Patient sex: M
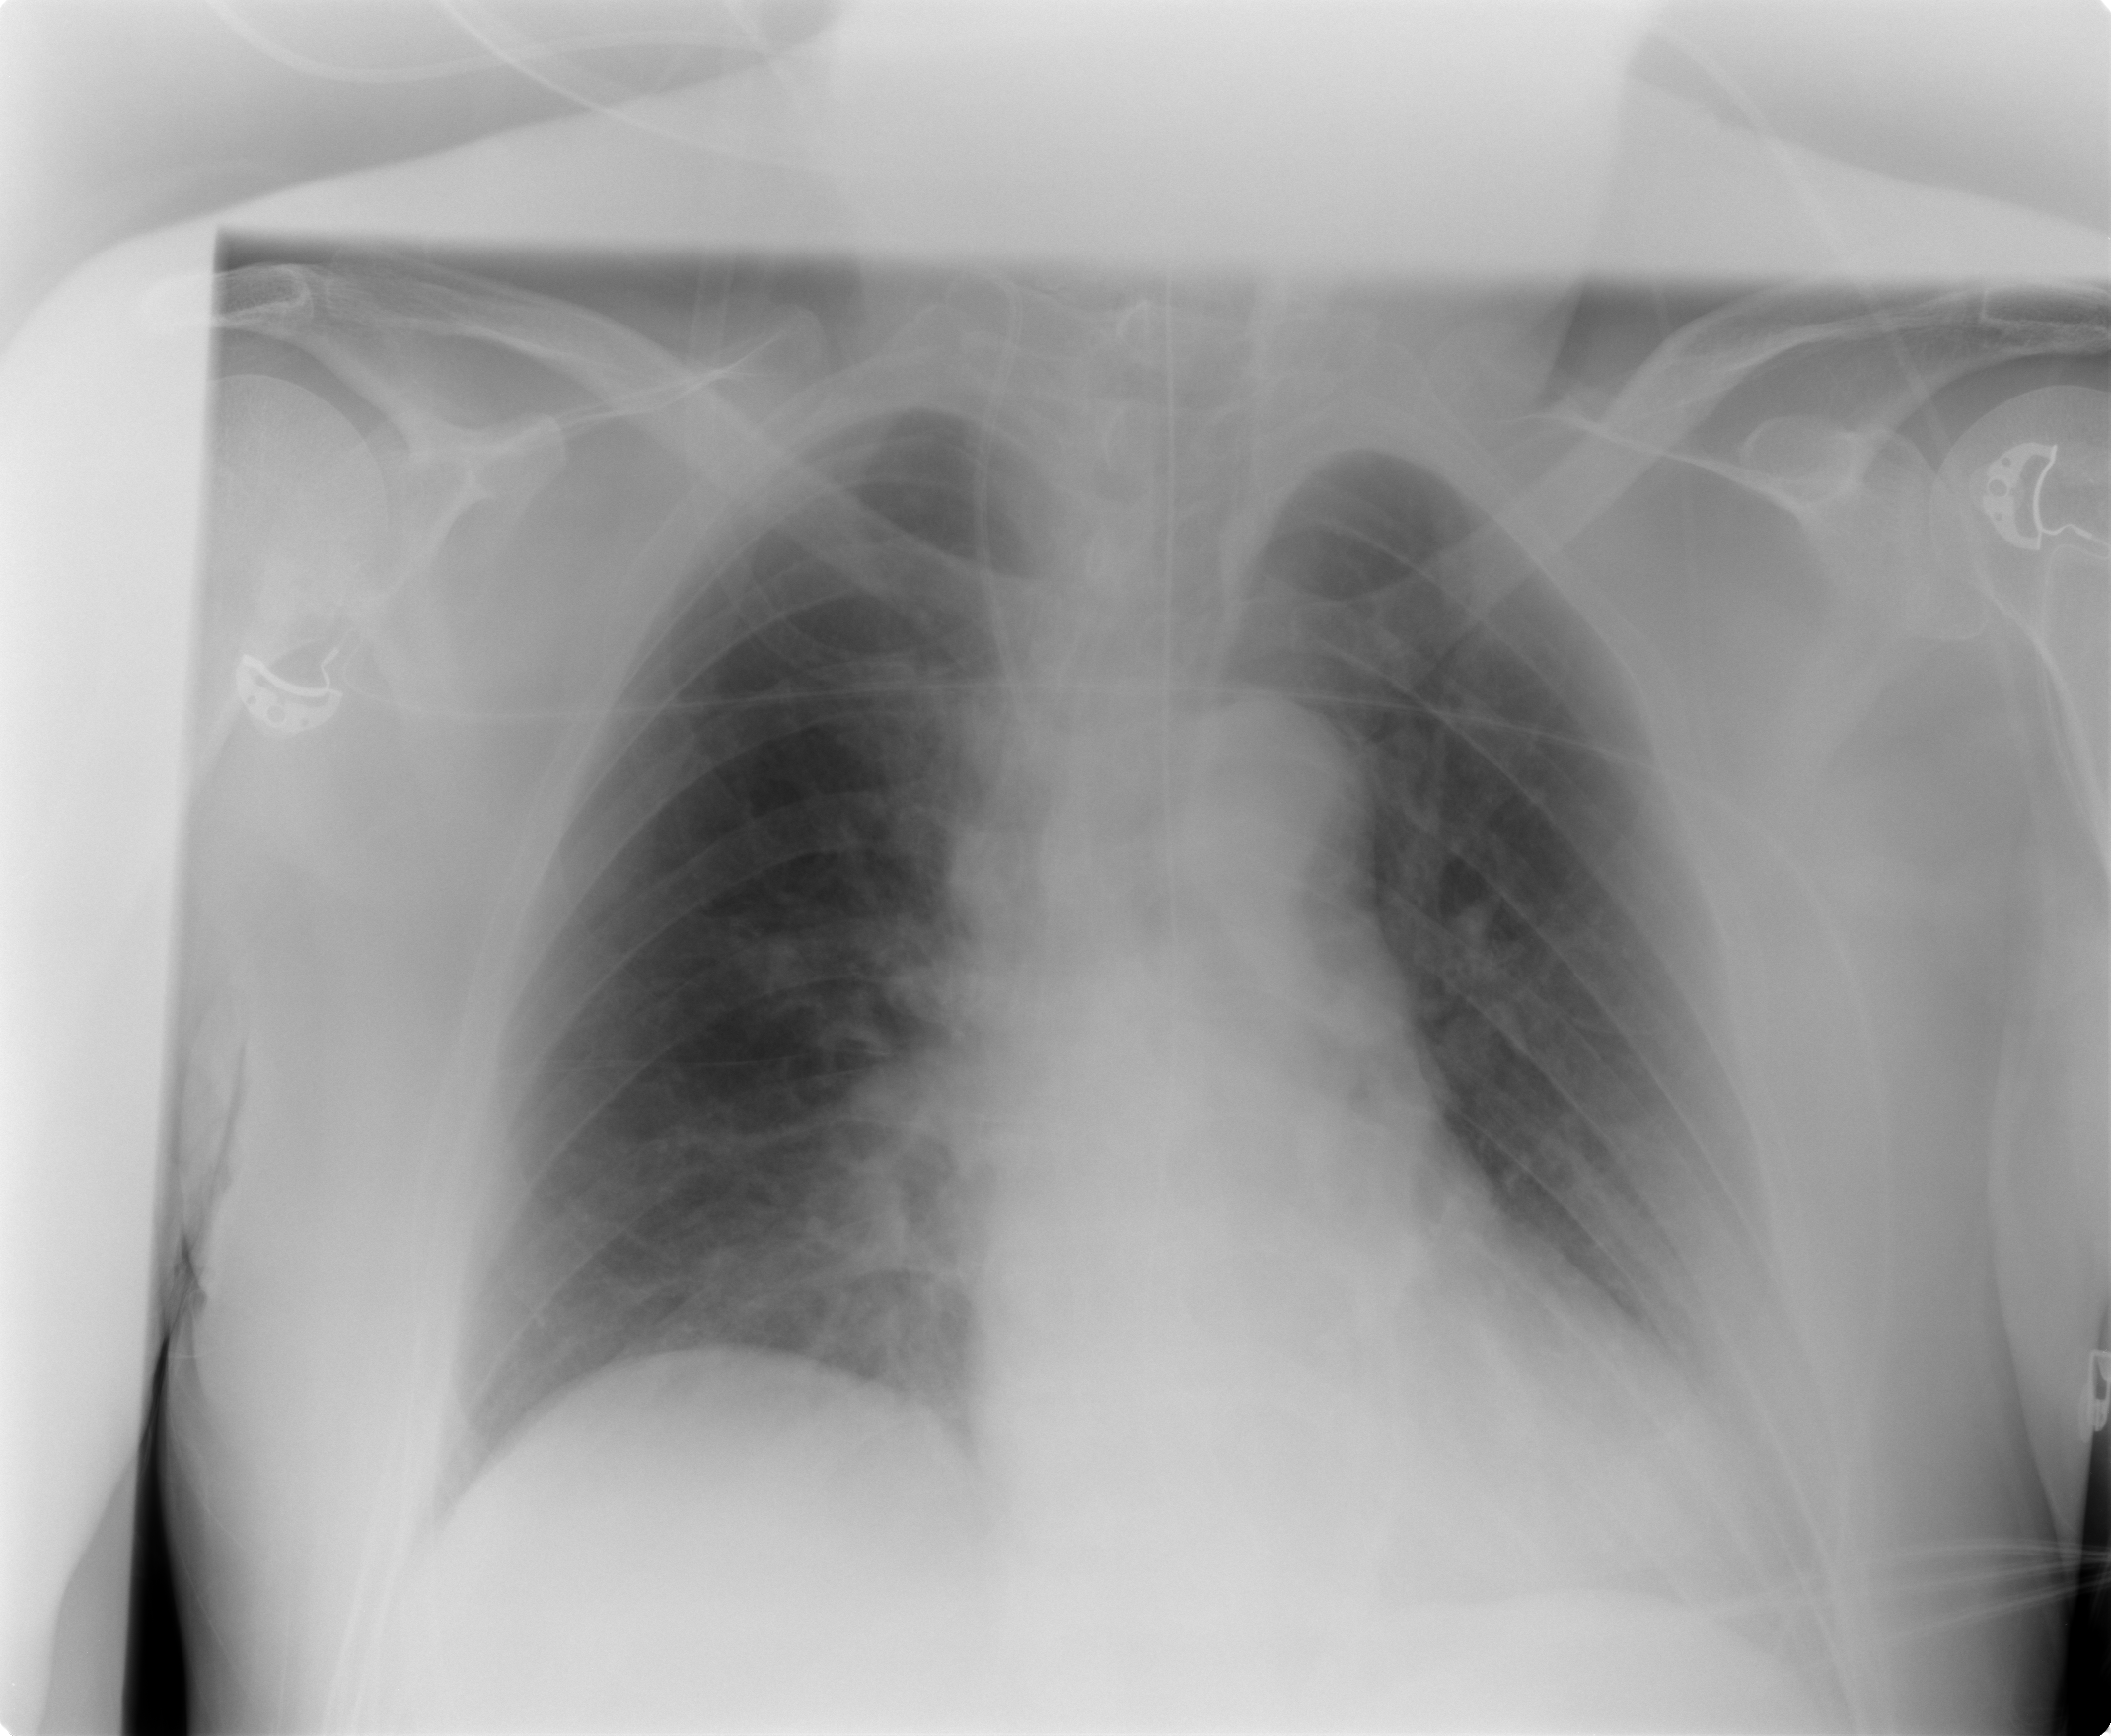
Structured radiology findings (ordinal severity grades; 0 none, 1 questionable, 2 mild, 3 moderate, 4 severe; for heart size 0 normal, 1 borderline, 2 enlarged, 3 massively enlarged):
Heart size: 1
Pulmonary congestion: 2
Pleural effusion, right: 0
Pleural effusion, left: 0
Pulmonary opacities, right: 2
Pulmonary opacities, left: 0
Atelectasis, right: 2
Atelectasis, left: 0